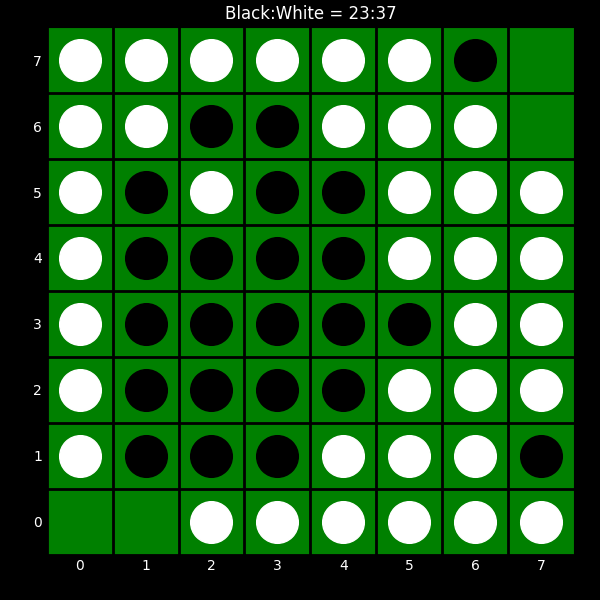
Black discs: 23
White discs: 37